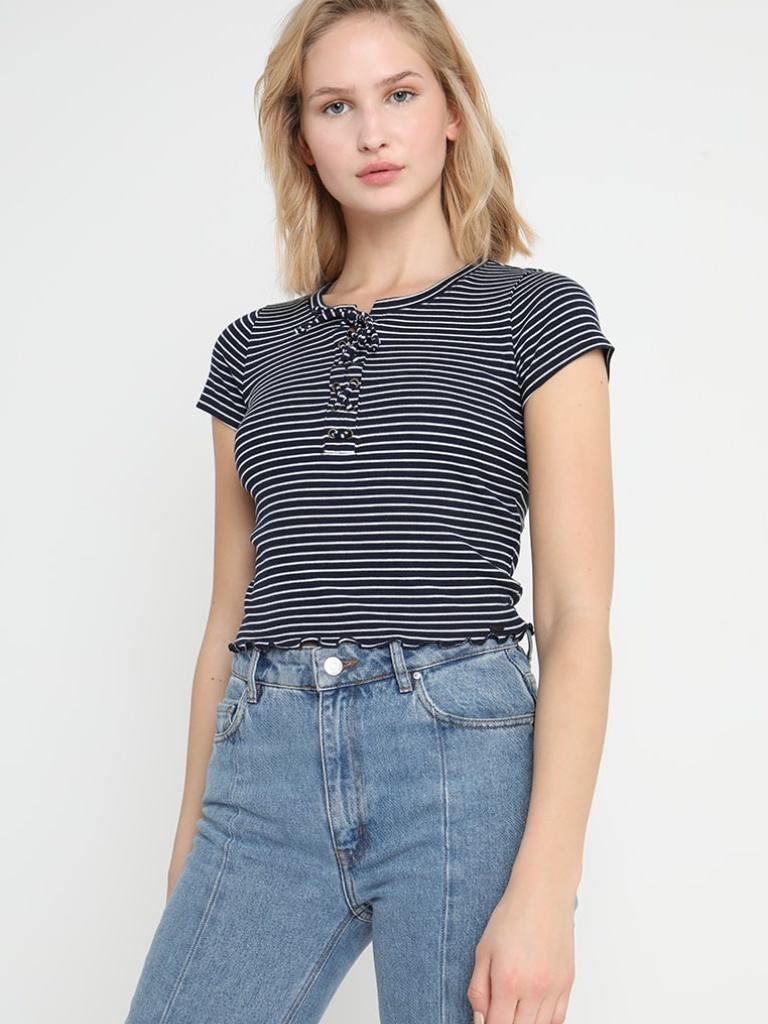
cotton tight short sleeve cropped length Fully Tucked in crew t-shirt